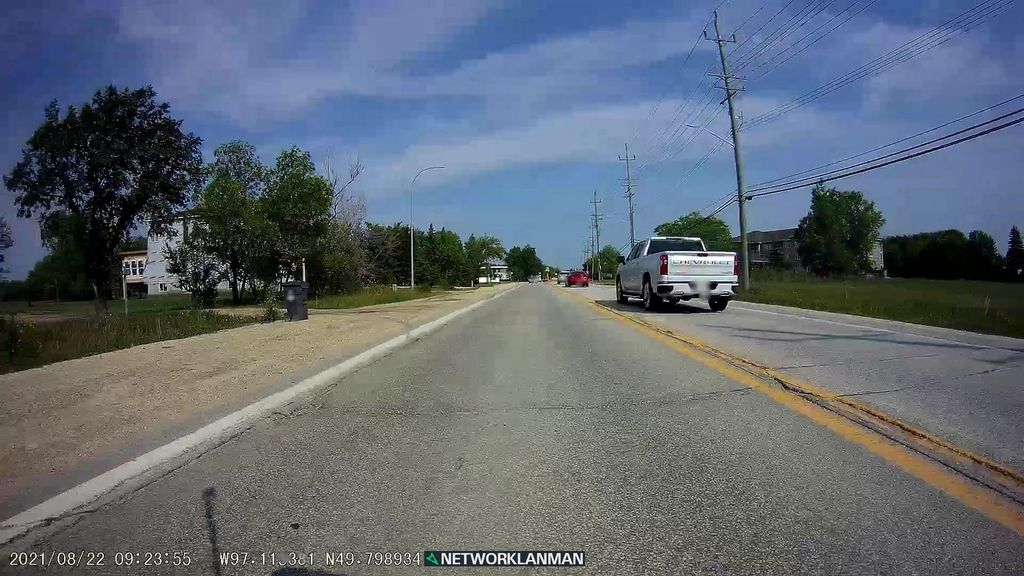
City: winnipeg